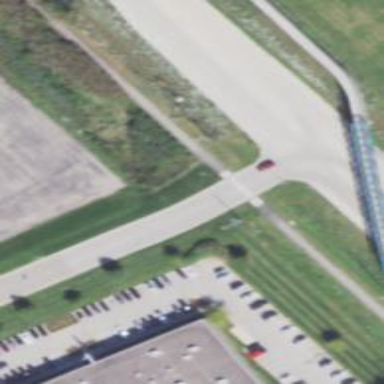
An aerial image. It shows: Marked crossing with zebra road markings.